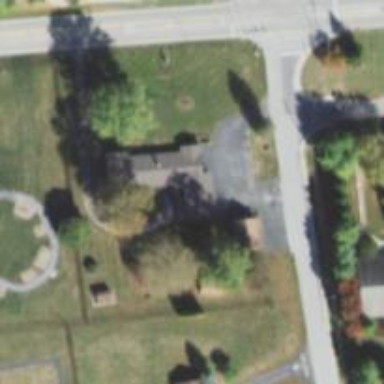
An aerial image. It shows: Veterinary facility.